Question: The entire page is an iframe onto another website (in this case, jquery.com just for demo purposes). I have an overlay "Hello World", and if you click on the X it minimizes it (click again it will open it).
It all works fine on IE8, Firefox, Chrome, etc...
However in IE7 it extends the white background to the entire width (see screenshot). I believe it's something to do with the shrink-to-fit or shrink-wrapping.

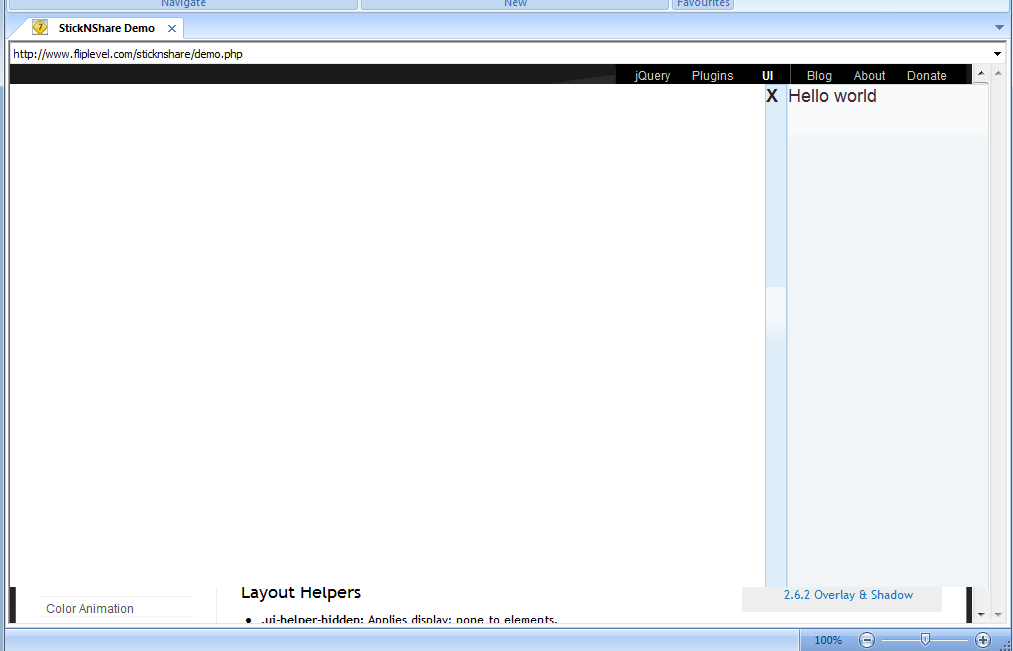
Answer: Testing with IE8 compatibility mode, if on 'div.sidebar' I remove 'background-color: #fff', it's fixed. Removing it makes no visible difference to IE8/Firefox.
To get rid of the page scrollbar on the right in IE7, you need to set 'overflow: hidden' on 'html' and/or 'body'.